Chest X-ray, PA view. Patient: 35 years old, sex M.
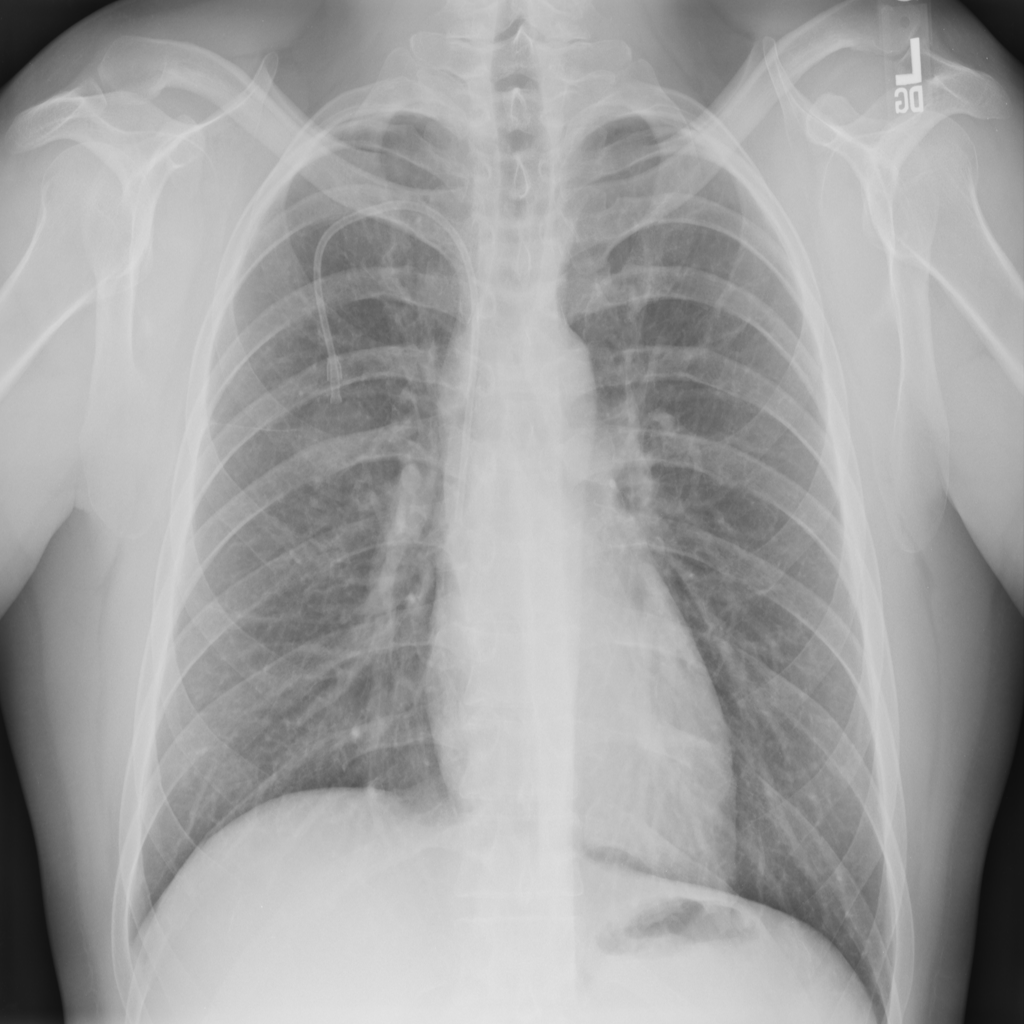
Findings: No Finding